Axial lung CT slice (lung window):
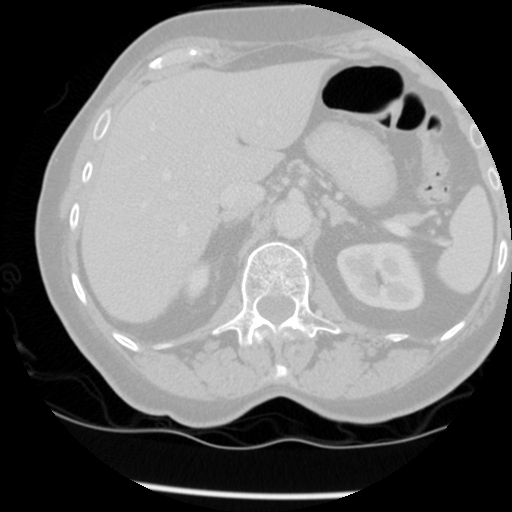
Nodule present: no